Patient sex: M
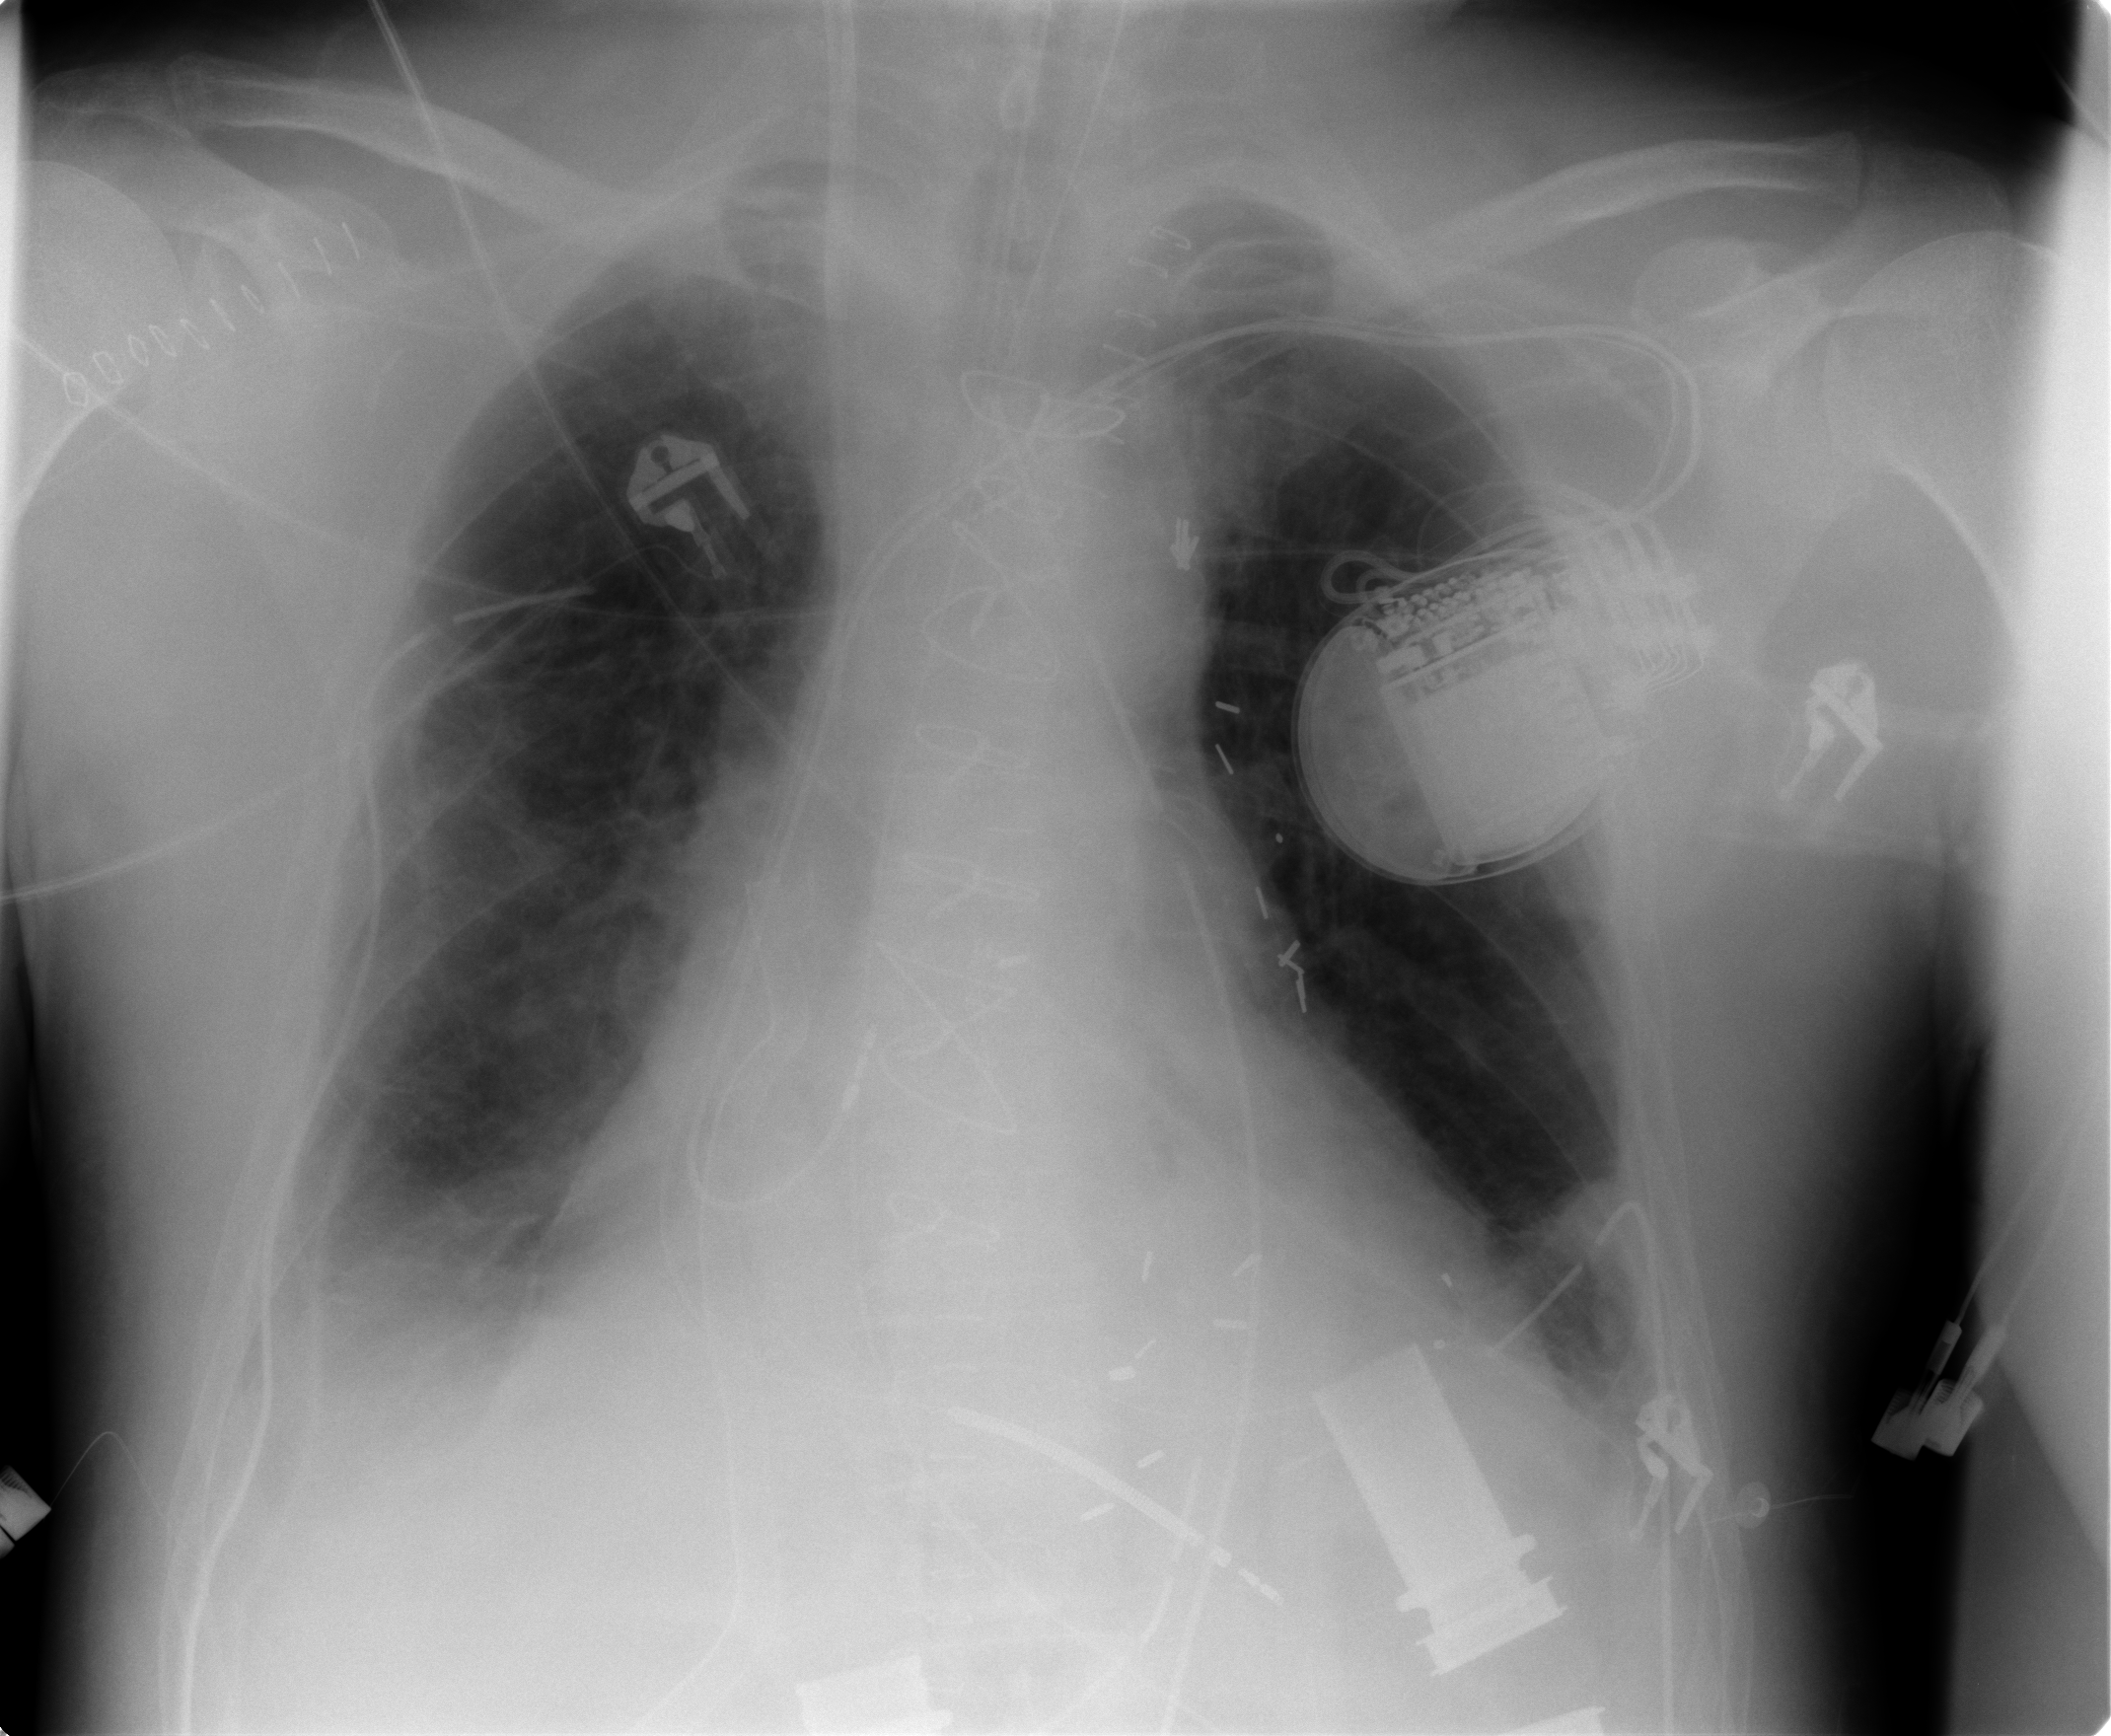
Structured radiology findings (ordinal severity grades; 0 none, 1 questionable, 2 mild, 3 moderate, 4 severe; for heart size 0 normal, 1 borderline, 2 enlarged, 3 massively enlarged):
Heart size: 3
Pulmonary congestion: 0
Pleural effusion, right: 2
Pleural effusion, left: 0
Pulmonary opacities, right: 1
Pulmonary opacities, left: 0
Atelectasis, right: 2
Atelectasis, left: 1